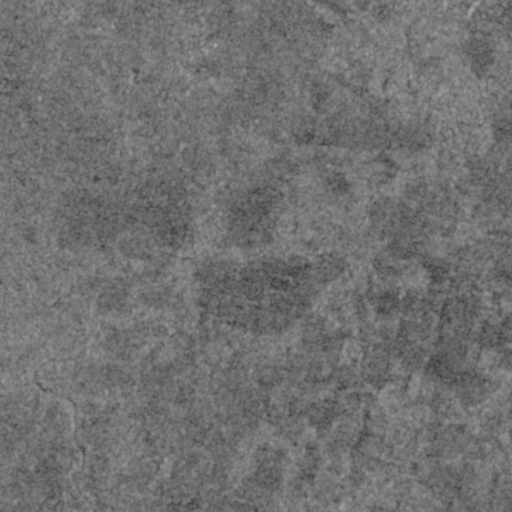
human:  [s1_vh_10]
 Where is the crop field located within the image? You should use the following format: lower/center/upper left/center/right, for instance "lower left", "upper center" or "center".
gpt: The crop field is located in the upper right of the image.
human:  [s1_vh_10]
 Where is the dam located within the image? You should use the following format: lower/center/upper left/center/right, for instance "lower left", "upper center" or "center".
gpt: The dam is located in the upper right of the image.
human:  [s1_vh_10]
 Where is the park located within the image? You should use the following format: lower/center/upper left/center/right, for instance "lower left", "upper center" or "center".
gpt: The park is located in the upper right of the image.
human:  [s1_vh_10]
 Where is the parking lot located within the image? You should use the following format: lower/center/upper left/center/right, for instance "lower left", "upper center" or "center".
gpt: The parking lot is located in the upper right of the image.
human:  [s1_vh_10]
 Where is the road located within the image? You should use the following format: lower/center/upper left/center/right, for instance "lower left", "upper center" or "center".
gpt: There is no road in the image.

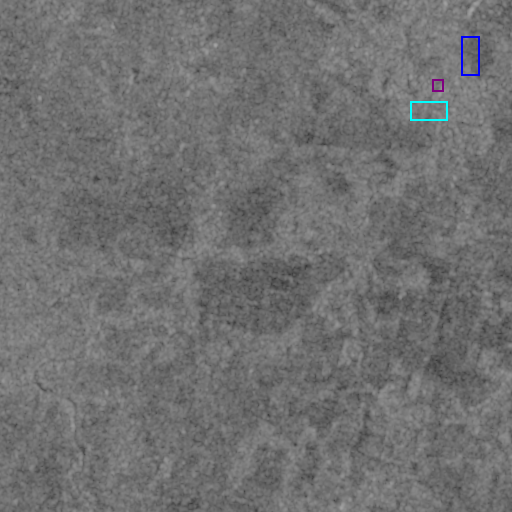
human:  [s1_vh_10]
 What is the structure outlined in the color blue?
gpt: The structure outlined in blue is a crop field.
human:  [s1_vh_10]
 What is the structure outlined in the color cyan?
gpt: The structure outlined in cyan is a dam.
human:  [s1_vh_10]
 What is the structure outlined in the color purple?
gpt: The structure outlined in purple is a park.
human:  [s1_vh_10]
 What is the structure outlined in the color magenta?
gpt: There is no magenta outline.